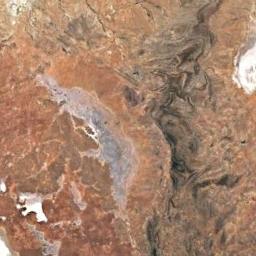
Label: desert